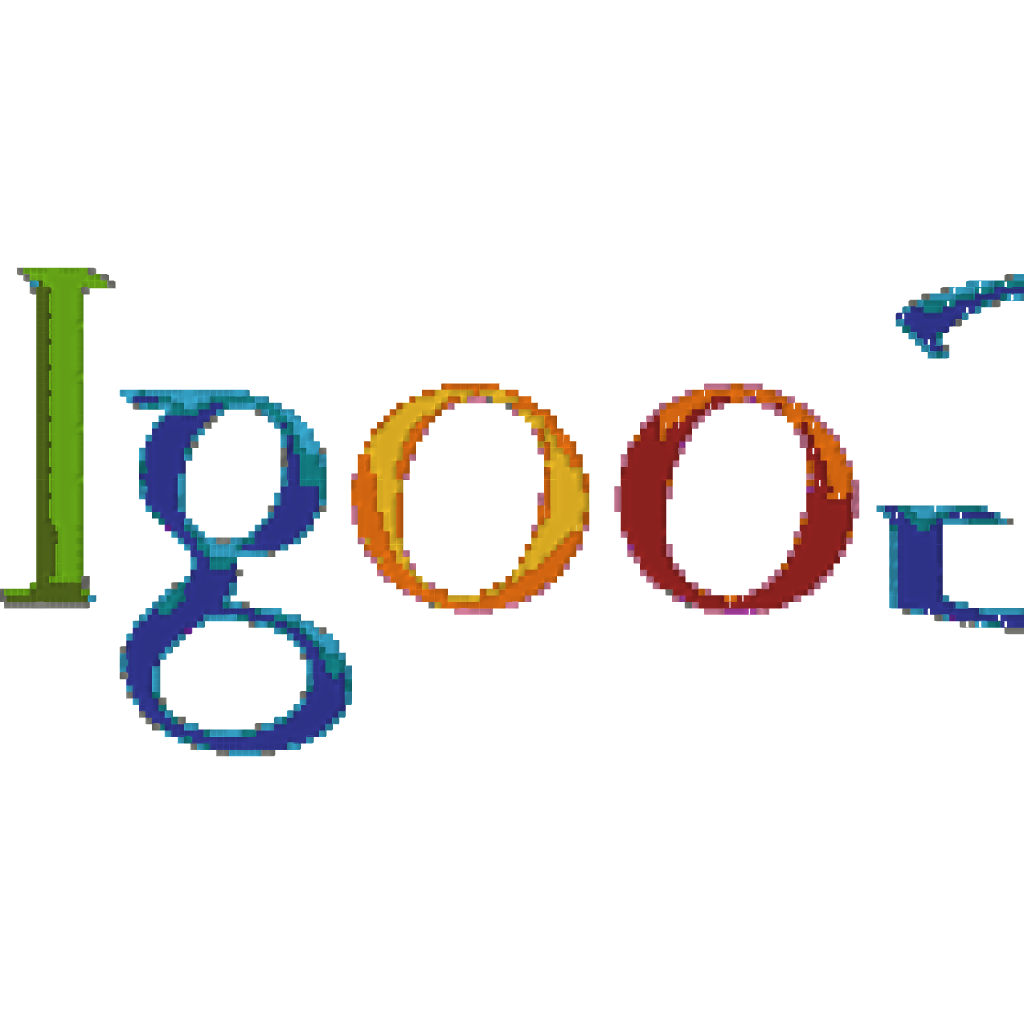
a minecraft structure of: Google